Brain MRI, t2w sequence, axial 2D slice.
Patient: age 35, sex F, weight 90 kg, height 1.9 m
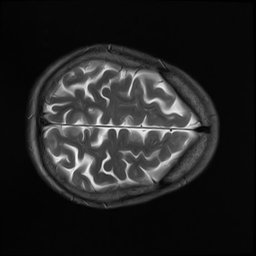